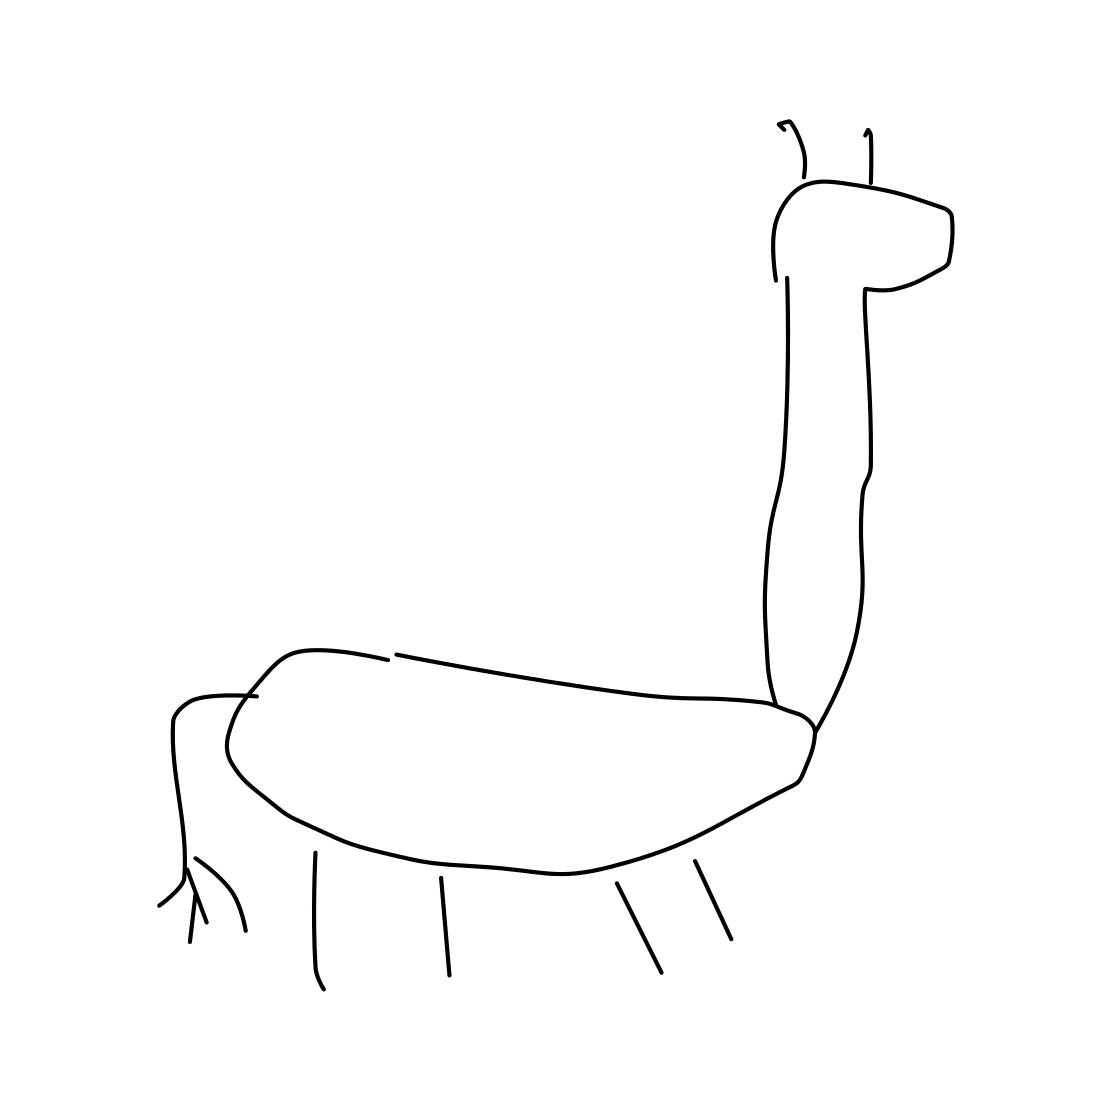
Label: giraffe